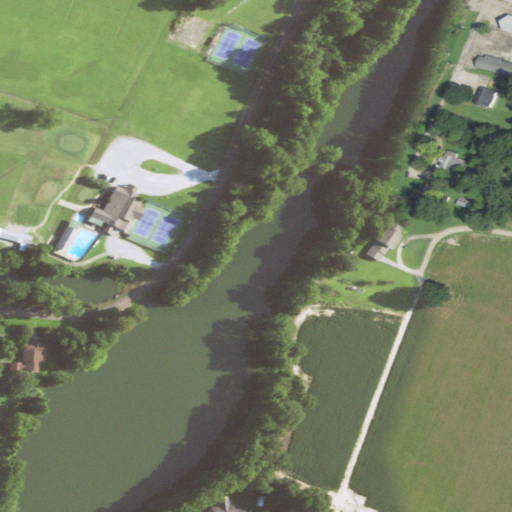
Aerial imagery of depression(s) in Louisiana named Tensas Basin containing cultivated crops, open water, open development, low intensity development, medium intensity development, evergreen forest, high intensity development, deciduous forest, and herbaceous wetlands